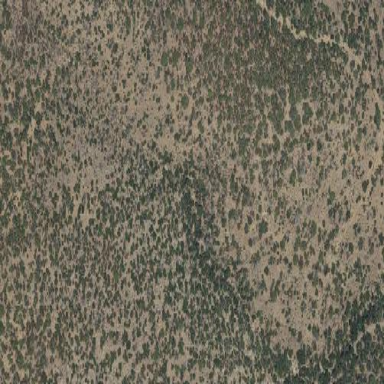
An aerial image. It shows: Scrub vegetation covering the land.